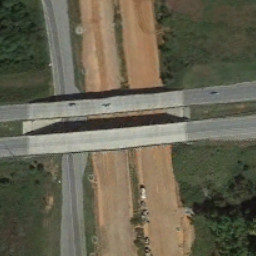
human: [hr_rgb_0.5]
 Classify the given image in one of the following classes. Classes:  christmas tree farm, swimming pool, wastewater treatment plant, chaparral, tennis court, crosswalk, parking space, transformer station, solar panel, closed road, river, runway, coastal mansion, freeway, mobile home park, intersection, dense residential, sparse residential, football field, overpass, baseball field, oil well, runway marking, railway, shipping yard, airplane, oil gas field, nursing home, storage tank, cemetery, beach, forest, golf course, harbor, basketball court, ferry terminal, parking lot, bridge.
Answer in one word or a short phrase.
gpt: overpass